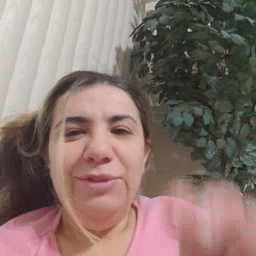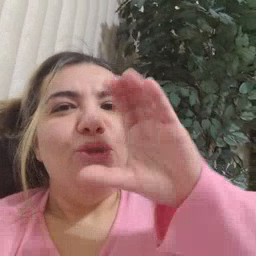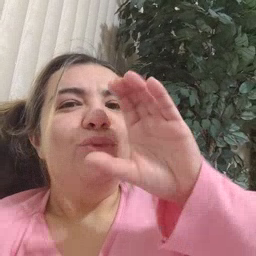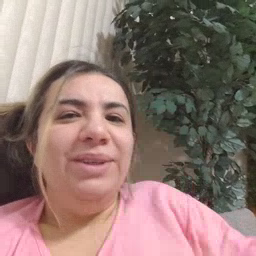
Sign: drink